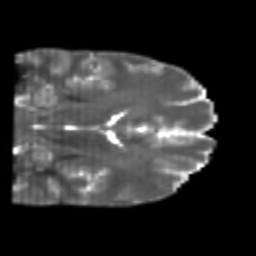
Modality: T2w
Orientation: coronal
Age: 24
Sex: male
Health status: healthy
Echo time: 0.074 s